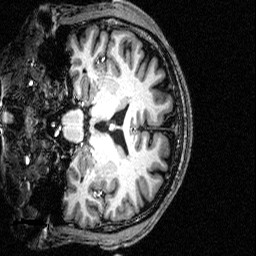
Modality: T1w
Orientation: coronal
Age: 40
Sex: male
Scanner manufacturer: siemens
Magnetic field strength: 3 T
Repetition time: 2.5 s
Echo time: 0.00393 s